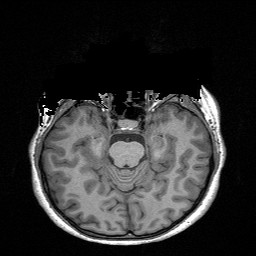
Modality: T1w
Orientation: coronal